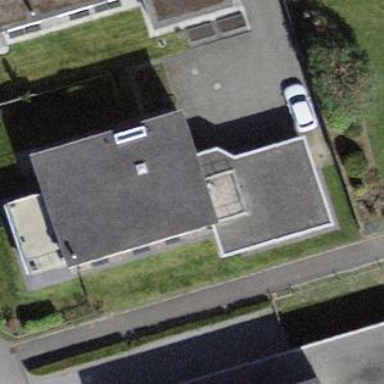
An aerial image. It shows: Garage.